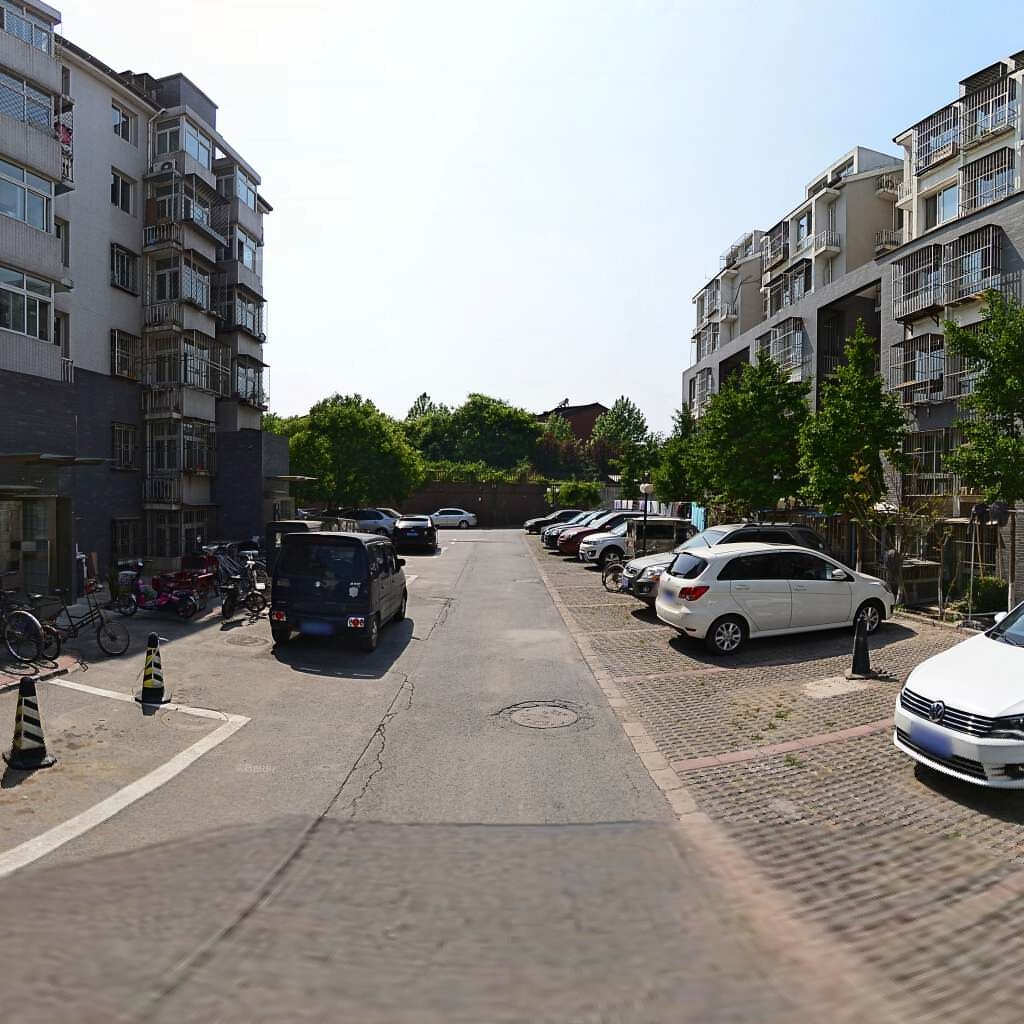
Region: Haidian
Road damage annotations: longitudinal crack, manhole cover, longitudinal crack, longitudinal crack, manhole cover, manhole cover